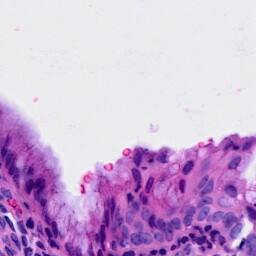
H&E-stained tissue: Cervix